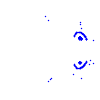
Particle: pion